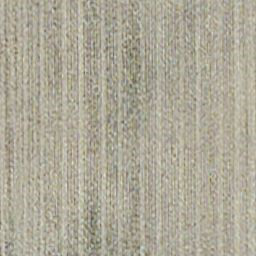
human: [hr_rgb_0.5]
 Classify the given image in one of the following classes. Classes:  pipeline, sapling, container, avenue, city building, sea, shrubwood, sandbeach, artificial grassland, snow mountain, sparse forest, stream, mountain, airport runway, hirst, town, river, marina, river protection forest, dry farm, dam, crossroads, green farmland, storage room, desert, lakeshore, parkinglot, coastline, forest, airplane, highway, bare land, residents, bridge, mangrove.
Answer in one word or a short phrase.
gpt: dry farm